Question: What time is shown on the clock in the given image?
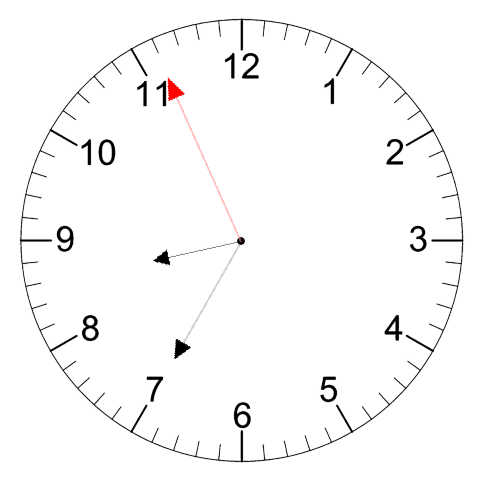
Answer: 08:34:56